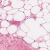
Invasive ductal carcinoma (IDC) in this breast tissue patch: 0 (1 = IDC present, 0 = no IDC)